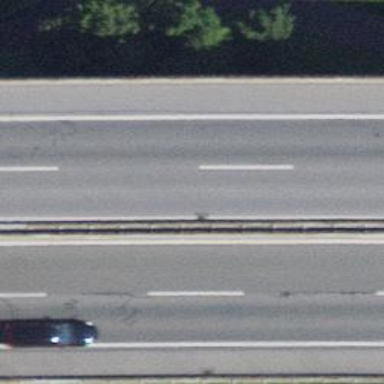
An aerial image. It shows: Viaduct bridge over motorway.